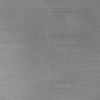
Label: dusty